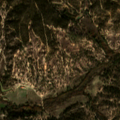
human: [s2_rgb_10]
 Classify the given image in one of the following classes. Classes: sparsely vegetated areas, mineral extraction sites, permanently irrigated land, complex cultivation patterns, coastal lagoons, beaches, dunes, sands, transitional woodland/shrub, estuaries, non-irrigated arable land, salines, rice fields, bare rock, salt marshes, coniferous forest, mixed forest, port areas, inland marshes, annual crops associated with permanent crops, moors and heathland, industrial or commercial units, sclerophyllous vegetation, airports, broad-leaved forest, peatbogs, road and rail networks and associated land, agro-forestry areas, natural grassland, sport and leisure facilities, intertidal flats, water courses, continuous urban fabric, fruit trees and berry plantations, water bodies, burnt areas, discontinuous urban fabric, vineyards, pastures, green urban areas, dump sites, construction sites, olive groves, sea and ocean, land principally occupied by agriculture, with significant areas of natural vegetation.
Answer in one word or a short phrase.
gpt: agro-forestry areas, broad-leaved forest, transitional woodland/shrub